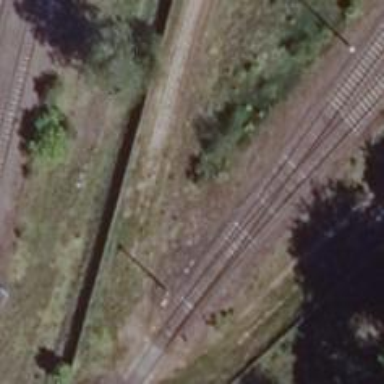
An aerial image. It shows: Railway switch.